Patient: sex M, age 61
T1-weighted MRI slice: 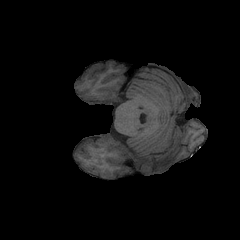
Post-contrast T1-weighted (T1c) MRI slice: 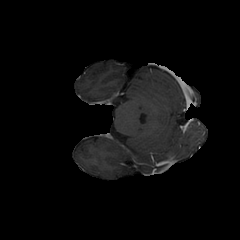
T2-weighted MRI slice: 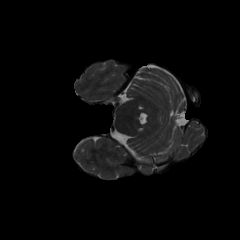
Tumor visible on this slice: no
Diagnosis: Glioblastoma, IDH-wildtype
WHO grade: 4